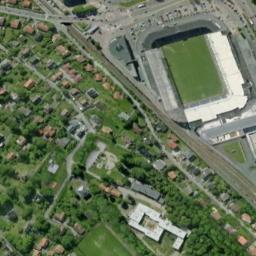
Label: stadium